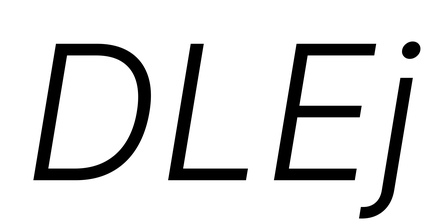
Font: Inter-Italic_Light_Italic